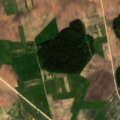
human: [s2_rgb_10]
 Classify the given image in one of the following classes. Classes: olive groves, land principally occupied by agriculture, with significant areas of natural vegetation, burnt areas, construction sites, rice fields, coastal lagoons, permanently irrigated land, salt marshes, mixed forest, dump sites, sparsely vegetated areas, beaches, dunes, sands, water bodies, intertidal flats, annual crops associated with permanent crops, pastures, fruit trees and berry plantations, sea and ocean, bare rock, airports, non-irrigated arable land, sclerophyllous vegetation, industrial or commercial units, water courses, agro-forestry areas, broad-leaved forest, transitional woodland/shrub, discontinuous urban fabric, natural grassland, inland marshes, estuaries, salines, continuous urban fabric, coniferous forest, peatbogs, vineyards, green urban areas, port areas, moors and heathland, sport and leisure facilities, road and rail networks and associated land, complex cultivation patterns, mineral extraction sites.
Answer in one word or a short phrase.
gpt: non-irrigated arable land, complex cultivation patterns, coniferous forest